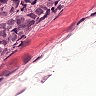
Metastatic tissue present: yes